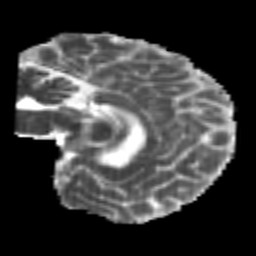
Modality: MD
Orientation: sagittal
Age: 24
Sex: female
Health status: healthy
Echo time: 0.074 s